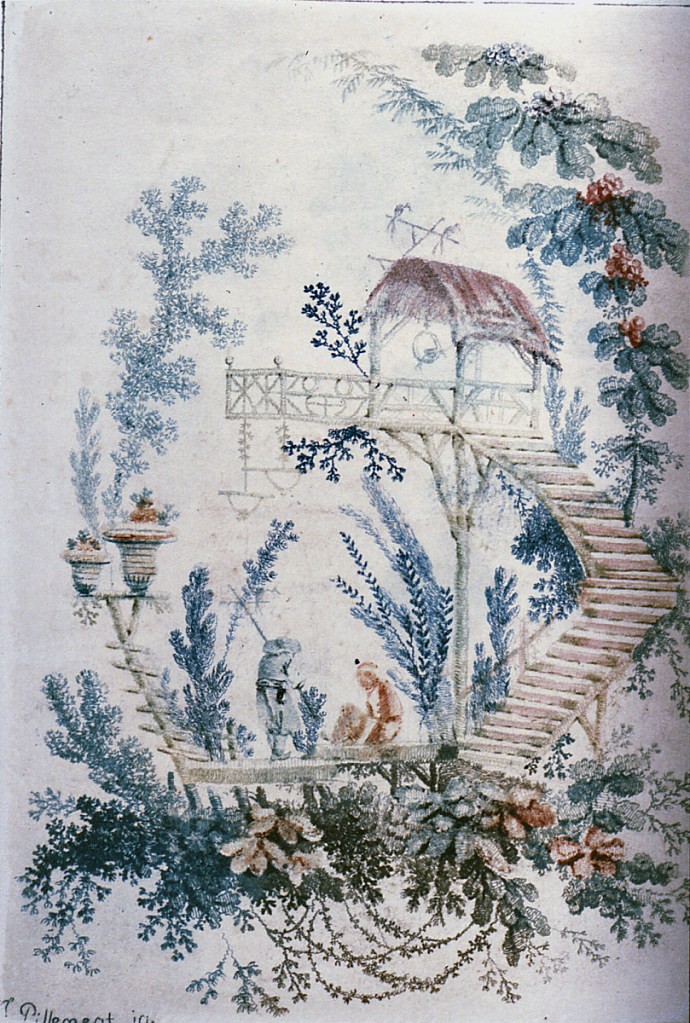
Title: Nouvelle suite de cahiers arabesques chinois a l'usage des dessinateurs et des peintres, no.1
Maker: Jean-Baptiste Pillement, French, 1728–1808
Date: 1790–1799
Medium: Etching with colored inks à la poupée on off-white laid paper
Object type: Print
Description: Exotic outdoor setting. Upper right, open air thatched structure; lower center, two rustic, indigenous figures.